Question: I have been using Ant (Normal Java Project) to run my Selenium (java) test cases using Eclipse IDE. But now I am using Maven project; I was told that it has better structure, however I don't understand what benefit I'll get with structure.
When I was using Ant, I had to create packages, folders manually but now when I moved to Maven I've got all folders, packages created by Maven itself.
'maven-archetype-quickstart'

1. Is this the only reason I should be using Maven, that it creates folders and packages for me (I know that I dont have to create library folder to put essential jars; I can use Maven repo)?
2. What is the meaning of these created folders, How I should be using them ideally?
3. Does Maven provides the most optimum structure 'maven-archetype-quickstart'?
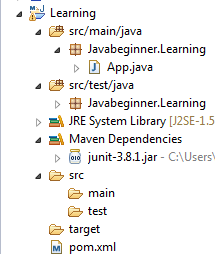
Answer: 1.: Folders and packages, is not the only benefit. It also gives you a proper project structure. This is convention over configuration, since when you understood the structure of one Maven project, you won't get lost in any other project. I suggest to read a book about Maven, for instance "Better Builds with Maven".
2.: src/main/java: all your source classes, src/main/resource: addtional resources, src/test/java: test classes, src/test/resources: additional resources for the test
3.: The quickstart is good for a starter. It is true that it has a quite old JUnit dependency and creates some default folders and classes. But if you want a different type of project there a lot of other archetypes out there. If you use the command
'mvn archetype:generate -DgroupId=test -DartifactId=test'
you will get a long list of available archetypes to choose from.
If you use eclipse you can also select the archetype in a dialog.
There is a <URL> for Selenium projects, but it requires understanding of Maven and Git.